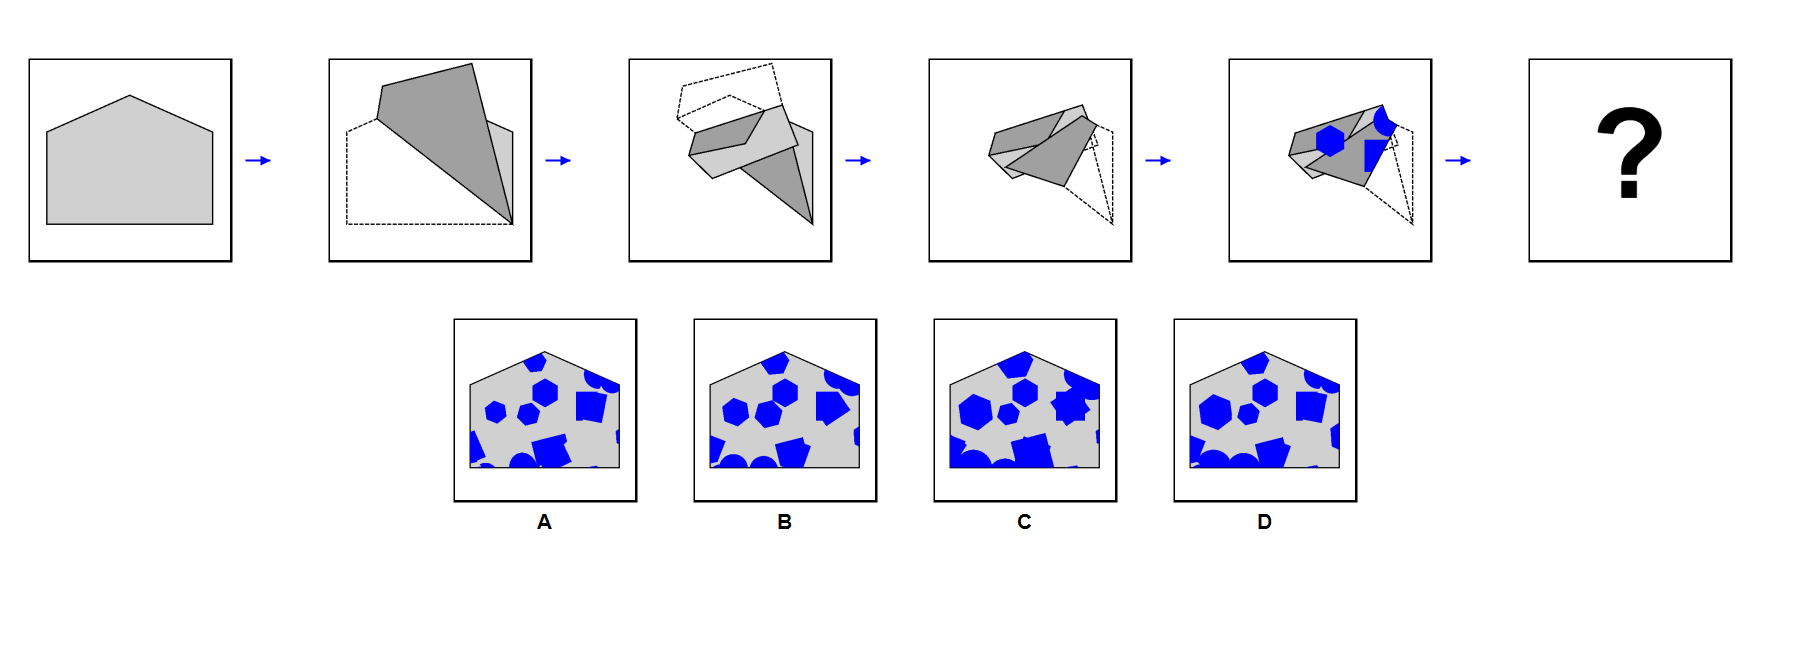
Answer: B